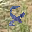
Label: 8